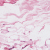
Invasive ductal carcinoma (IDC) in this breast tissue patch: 0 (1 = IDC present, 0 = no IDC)